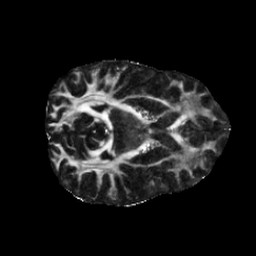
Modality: FA
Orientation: axial
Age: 26
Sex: female
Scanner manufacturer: siemens
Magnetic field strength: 6.98 T
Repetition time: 7.776 s
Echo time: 0.076 s